Question: I just need for someone to point me in the right direction of how I should be doing things. I wanted to make an iOS news like app that would have interface resembling Windows Phone. Large and small image tiles that represent one news item each. Now I was thinking to create some basic layout in storyboard, that would consist out of, for example, a title, and a 3 different sized tiles/images (the gray part on the attached image). Now, I would be getting the data as a JSON array that has holds different news categories so I was wondering if somehow the set up layout could be reused in a for loop since the layout will only repeat itself (the red part on the attached image) and oly the data would be different.
Can this be done, should I even try doing something like this, or should I try to create an entire layout programmatically? I wouldn't mind doing it programatically, it's just that I don't have much experience in creating layouts that way, and wanted to make sure that I don't do something that I might regret later. Thank you for any help and advice.
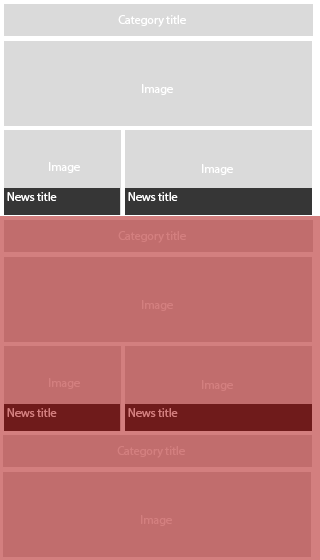
Answer: It is possible, Create three different classes subclassing UIView to hold three different tiles and then based on news category, you can add one of the subclassed UIView.
'''
if(category == NORMALSIZE) {
TileView1 *tileView = (TileView1 *)[[[NSBundle mainBundle] loadNibNamed:@"TileView1" owner:self options:nil] objectAtIndex:0];
[self.view addSubview:tileView];
}
else if(category == MEDIUMSIZE) {
TileView2 *tileView = (TileView2 *)[[[NSBundle mainBundle] loadNibNamed:@"TileView2" owner:self options:nil] objectAtIndex:0];
[self.view addSubview:tileView];
}
else {
TileView3 *tileView = (TileView3 *)[[[NSBundle mainBundle] loadNibNamed:@"TileView3" owner:self options:nil] objectAtIndex:0];
[self.view addSubview:tileView];
}
'''